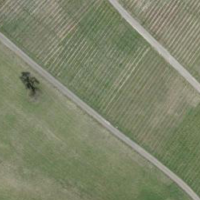
EUNIS habitat code: 52
Species observed at this site:
Salvia pratensis